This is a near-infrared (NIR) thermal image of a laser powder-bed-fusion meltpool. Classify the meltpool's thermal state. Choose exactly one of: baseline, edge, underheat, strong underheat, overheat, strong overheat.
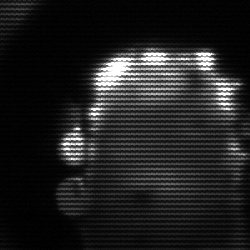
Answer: baseline